Question: What is the value of this measurement?
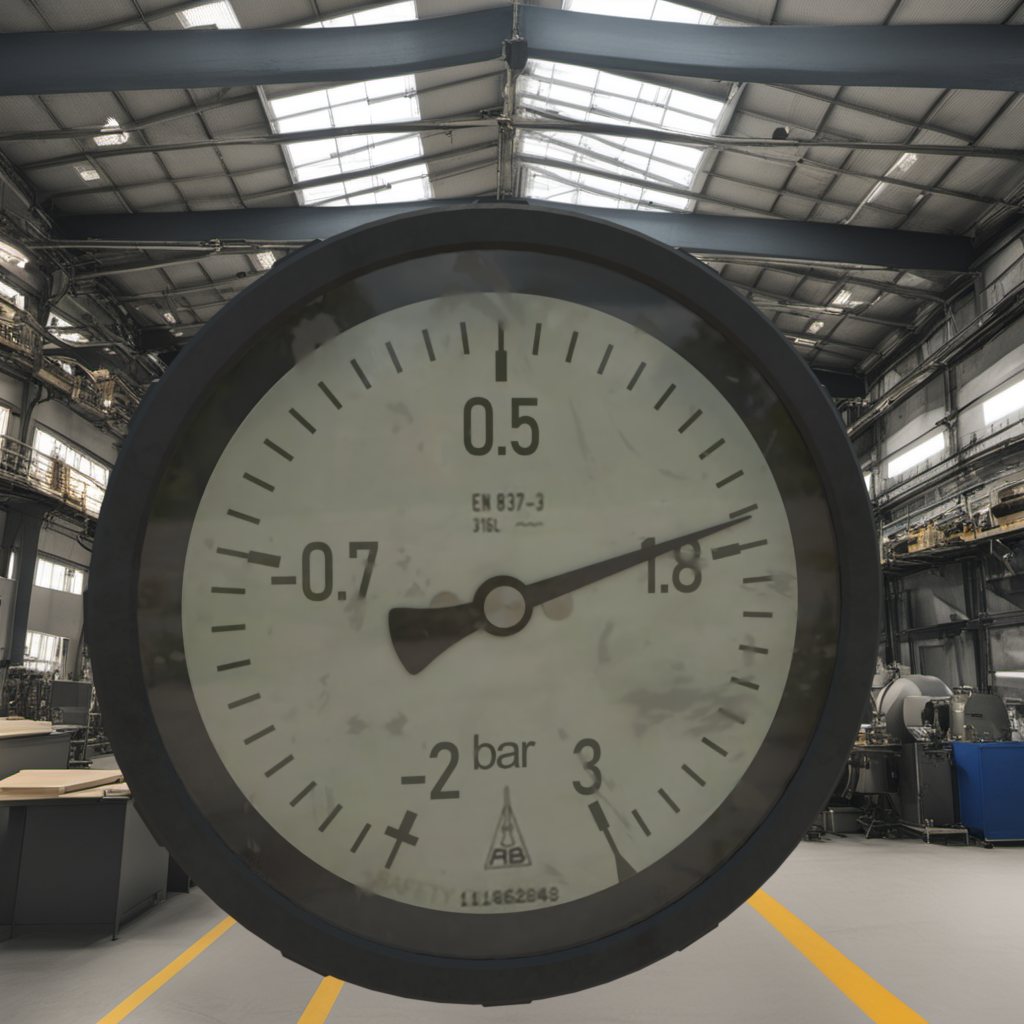
Answer: The result is 1.69
Question: What is the value range of the measurement in the image?
Answer: The range is from -2 to 3
Question: What is the minimum and maximum value of the measurement shown in the image?
Answer: The minimum value is -2 and the maximum value is 3